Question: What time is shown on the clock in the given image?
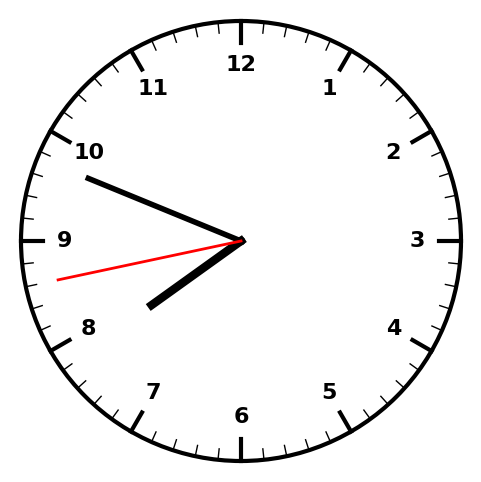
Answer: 07:48:43